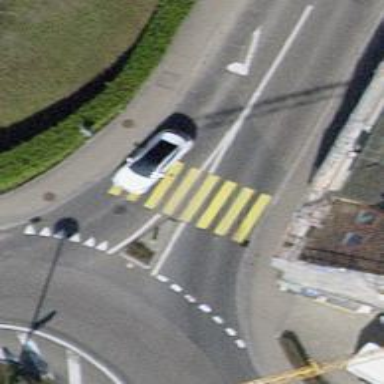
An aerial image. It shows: Zebra crossing on the road.